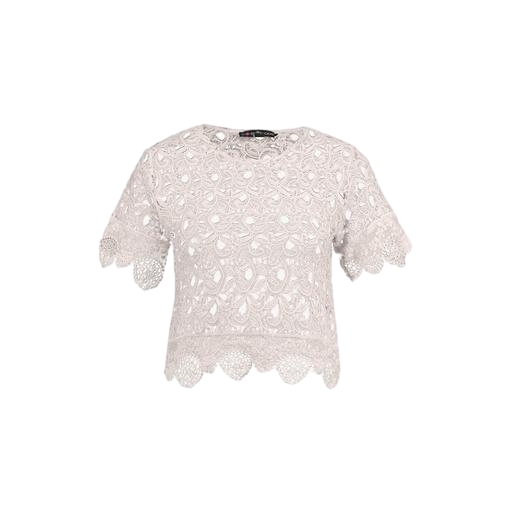
white alice olivia ravenna lace top, white lace t-shirt, white lace crop top, white background